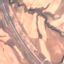
Land use / land cover class: Highway